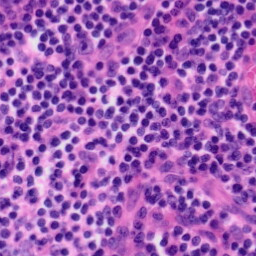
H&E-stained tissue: Tonsil